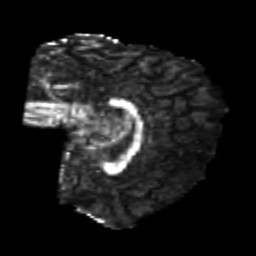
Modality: FA
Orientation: sagittal
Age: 22
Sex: female
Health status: healthy
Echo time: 0.074 s